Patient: sex F, age 58
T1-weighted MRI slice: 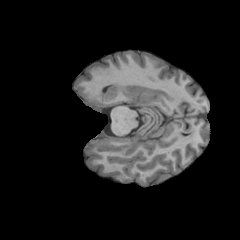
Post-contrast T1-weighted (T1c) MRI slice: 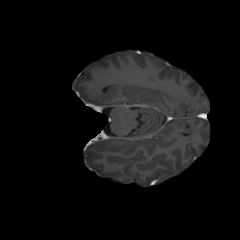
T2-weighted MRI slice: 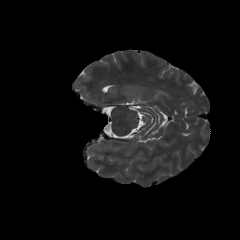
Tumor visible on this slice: no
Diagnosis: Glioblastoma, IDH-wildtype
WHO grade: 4